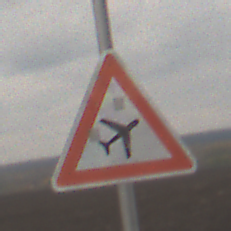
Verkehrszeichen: FlugbetriebLinks
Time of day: MorningAfternoon
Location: Outdoor (Nature)
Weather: Overcast
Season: NotSpecified
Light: Natural